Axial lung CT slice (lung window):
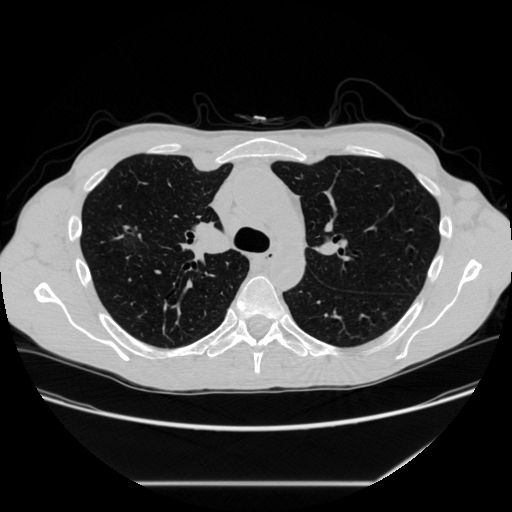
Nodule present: no